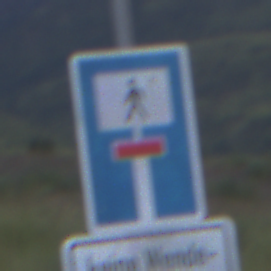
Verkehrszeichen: SackgasseFussgaengerDurchlaessig
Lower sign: HinweisGeaenderteVorfahrtVerkehrsfuehrungVerkehrsregelung3
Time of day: SunriseSunset
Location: Outdoor (Nature)
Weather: PartlyCloudy
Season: NotSpecified
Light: Natural